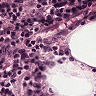
Metastatic tissue present: no